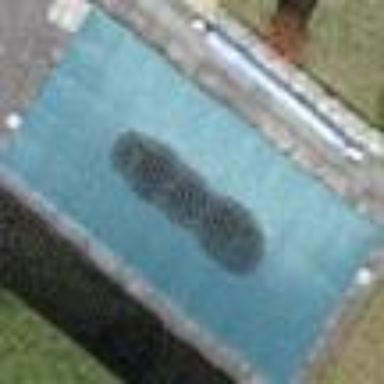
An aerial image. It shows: Swimming pool located in leisure land.